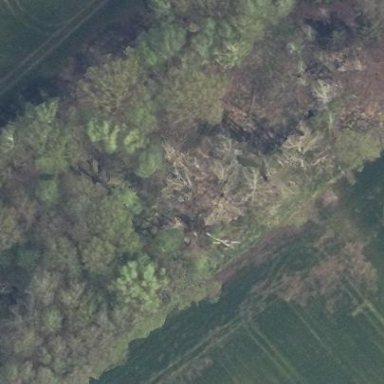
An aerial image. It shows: Forest area.